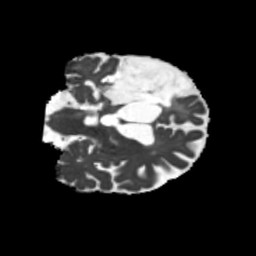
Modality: MD
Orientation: coronal
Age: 64
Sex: male
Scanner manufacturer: siemens
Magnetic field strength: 3 T
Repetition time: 5.25 s
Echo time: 0.08 s